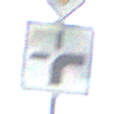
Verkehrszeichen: VerlaufVorfahrtsstrasse3
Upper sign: Vorfahrtsstrasse
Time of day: Midday
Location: Roofed (Beach)
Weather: Overcast
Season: NotSpecified
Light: Natural